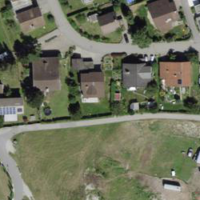
EUNIS habitat code: 55
Species observed at this site:
Sedum acre